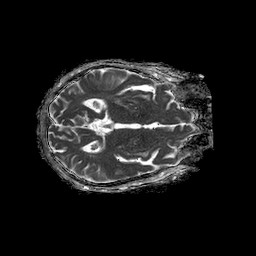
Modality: ADC
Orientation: axial
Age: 73
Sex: female
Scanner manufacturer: philips
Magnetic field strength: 1.5 T
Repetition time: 4.6 s
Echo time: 0.09059 s